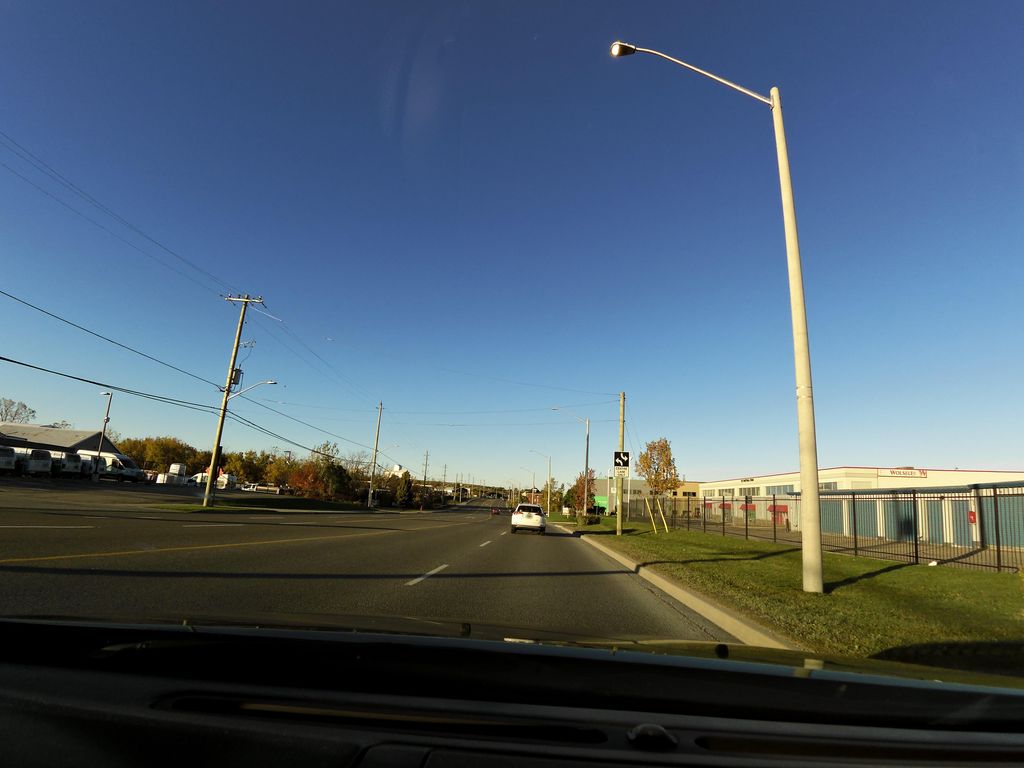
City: hamilton